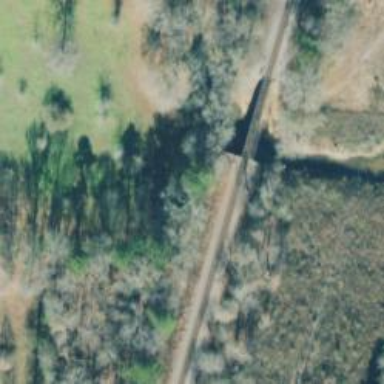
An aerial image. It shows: Bridge over railway line.